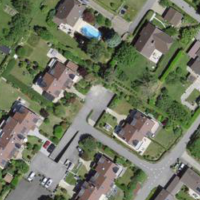
EUNIS habitat code: 55
Species observed at this site:
Lapsana communis